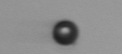
Label: bead